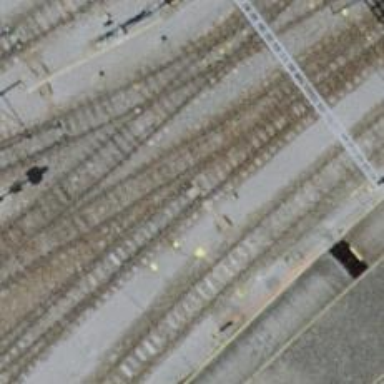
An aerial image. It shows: Railway switch.